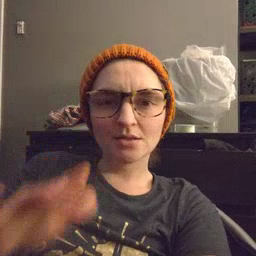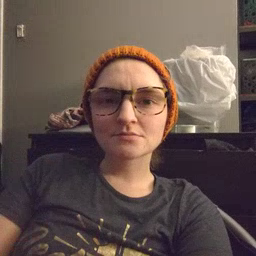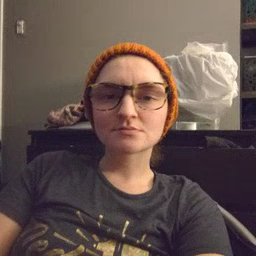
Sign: why